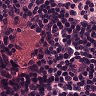
Metastatic tissue present: no